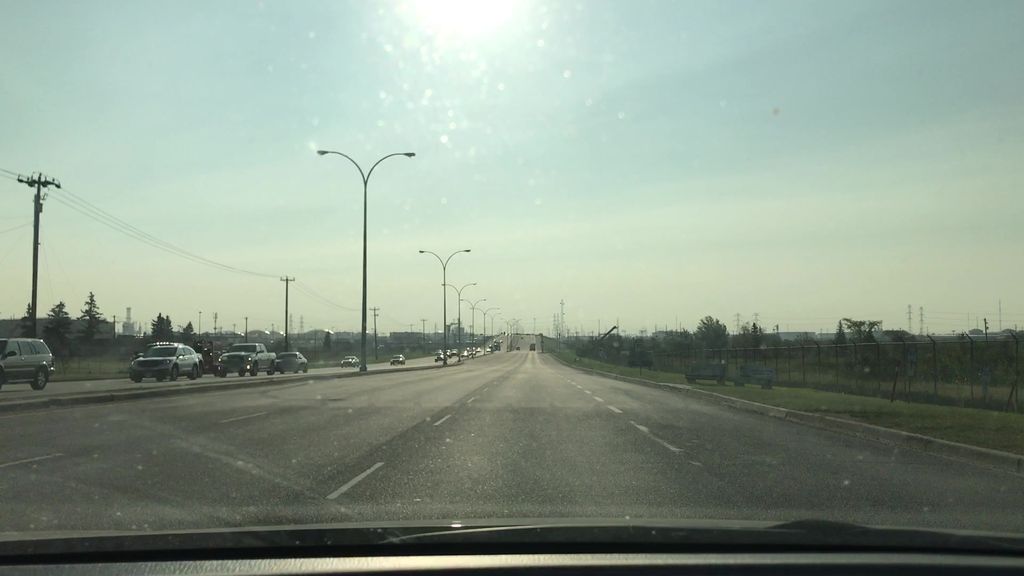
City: edmonton